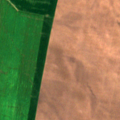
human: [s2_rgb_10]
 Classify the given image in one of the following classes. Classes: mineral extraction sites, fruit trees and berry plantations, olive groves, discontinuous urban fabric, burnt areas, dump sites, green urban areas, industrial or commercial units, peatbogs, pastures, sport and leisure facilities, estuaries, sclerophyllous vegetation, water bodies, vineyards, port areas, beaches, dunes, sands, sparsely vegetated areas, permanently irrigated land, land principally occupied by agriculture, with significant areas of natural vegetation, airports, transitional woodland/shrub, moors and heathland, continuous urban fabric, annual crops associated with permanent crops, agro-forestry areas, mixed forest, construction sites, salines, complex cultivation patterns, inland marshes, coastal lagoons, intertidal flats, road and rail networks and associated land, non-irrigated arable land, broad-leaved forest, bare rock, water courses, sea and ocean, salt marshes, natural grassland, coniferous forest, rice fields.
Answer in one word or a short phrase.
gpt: non-irrigated arable land